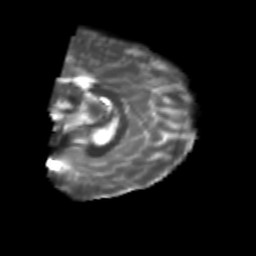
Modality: T2w
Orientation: sagittal
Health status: healthy
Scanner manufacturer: philips
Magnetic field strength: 3 T
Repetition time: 6.964 s
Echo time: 0.092 s